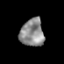
Tissue: prostate
Cell type: Myeloid cells
Senescence score: 0.3425
Nuclear area (px): 642
Mean DAPI intensity: 139.801